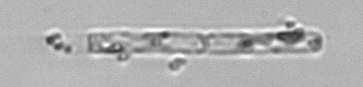
Label: Guinardia_delicatula